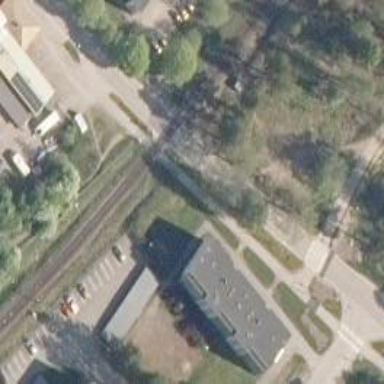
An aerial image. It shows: Level crossing with lights and saltire markings.